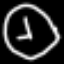
Label: clock